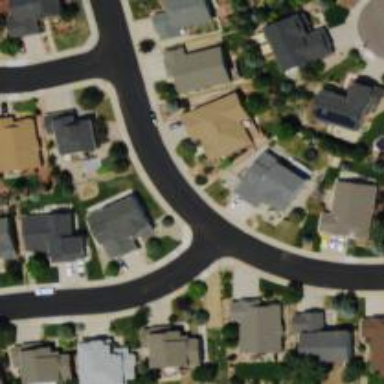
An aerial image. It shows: Residential road.